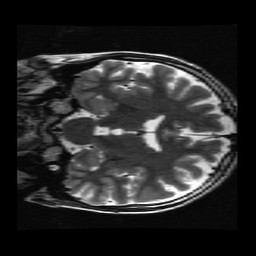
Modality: T2w
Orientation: coronal
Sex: female
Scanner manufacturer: ge
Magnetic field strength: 3 T
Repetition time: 5 s
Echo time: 0.1017 s